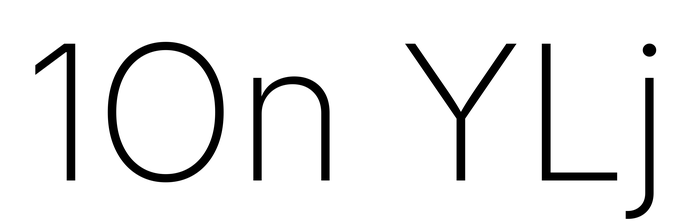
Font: Inter_ExtraLight